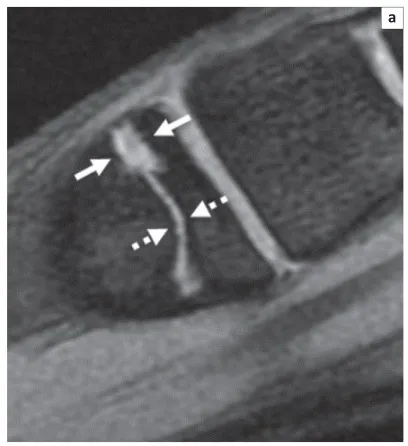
Chronic physeal stress on magnetic resonance imaging. (a) Sagittal gradient echo magnetic resonance image (959/14 ms, 20. Flip angle) of the great toe in the same girl delineates abnormal widening of the dorsal physis (solid arrows) relative to the normal plantar physis (dotted arrows). The signal intensity is similar between the normal and the abnormal portions of the physis.
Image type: radiology (mri)